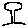
Label: tree